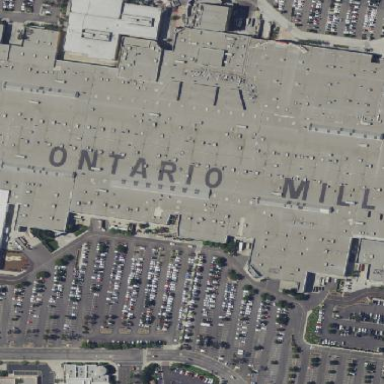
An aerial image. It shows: Retail building that is part of mall.